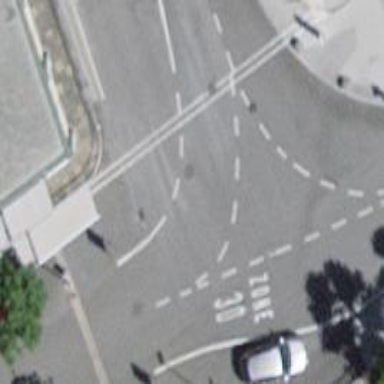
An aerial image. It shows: Marked crossing on footway.